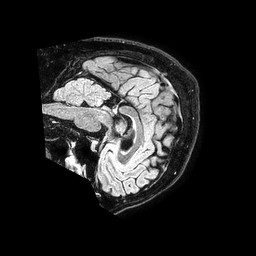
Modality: FLAIR
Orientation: sagittal
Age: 53
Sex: male
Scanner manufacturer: philips
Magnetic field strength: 1.5 T
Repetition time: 4.8 s
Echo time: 0.3 s